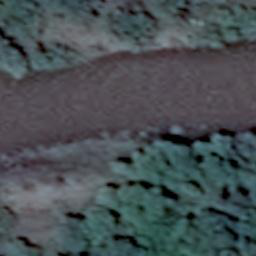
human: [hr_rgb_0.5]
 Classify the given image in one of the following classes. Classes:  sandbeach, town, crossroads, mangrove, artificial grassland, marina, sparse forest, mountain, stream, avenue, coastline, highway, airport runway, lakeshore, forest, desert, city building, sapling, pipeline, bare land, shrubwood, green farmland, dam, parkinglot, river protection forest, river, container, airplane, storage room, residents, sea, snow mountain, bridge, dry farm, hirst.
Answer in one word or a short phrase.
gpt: river